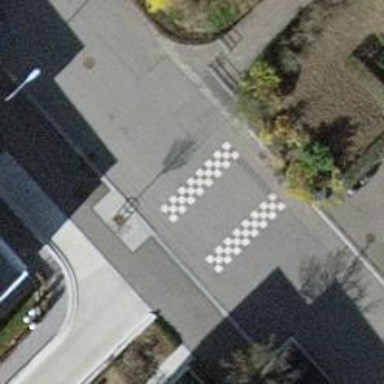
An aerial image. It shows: Traffic calming cushion.